Question: I am trying to draw several on a to some co-ordinates.
My should look like this

'''
clear all;
% Here four co-ordinates are provided as an example. In my main code the co- ordinates will be hundred or thousands
position{1}.x = 10;
position{1}.y = 10;
position{2}.x = 20;
position{2}.y = 20;
position{3}.x = 30;
position{3}.y = 30;
position{4}.x = 40;
position{4}.y = 40;
% Read image as binary
image = imread('test34.jpg');
figure('name','Main Image'),imshow(image);
gray_image=rgb2gray(image);
level = graythresh(gray_image);
binary_image = im2bw(image,level);
% Define color of the x-marker and initializing shapes which i want to draw
red = uint8([255 0 0]);
markerInserter = vision.MarkerInserter('Shape','X-mark','BorderColor','Custom','CustomBorderColor',red);
i = 1;
% The loop will continue to the number of co-ordinates which will never be predefined in my main code
while i<=numel(position)
% Converting binary to RGB for only once.
if i == 1
rgb = repmat(binary_image, [1, 1, 3]);
else
rgb = repmat(binary_image, [1, 1, 1]);
end
% Position where x-marks will be drawn
Pts = int32([position{i}.x position{i}.y]);
% Draw x-marks
binary_image = step(markerInserter, rgb, Pts);
i = i+1;
end
figure('name','binary_image'),imshow(binary_image);
'''
> Error using images.internal.imageDisplayValidateParams>validateCData
(line 119)If input is logical (binary), it must be two-dimensional.Error in images.internal.imageDisplayValidateParams (line 27)common_args.CData = validateCData(common_args.CData,image_type);Error in images.internal.imageDisplayParseInputs (line 78)common_args = images.internal.imageDisplayValidateParams(common_args);Error in imshow (line 227)[common_args,specific_args] = ...Error in test2 (line 39)figure('name','binary_image'),imshow(binary_image);
I have tried some examples but they are experimented on while and that's where i am getting errors.
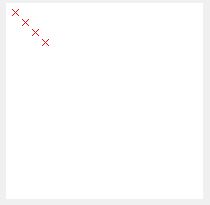
Answer: You code seems a bit complicated (to me) for what it is intended. Here is a simple example demonstrating how to draw red crosses using 'scatter' on a binary image. As you see, the image in itself is binary and the markers are in color, so the 'net' image is no longer binary... Also, there is no need to convert your RGB image to graylevels before applying 'im2bw'.
And don't forget to use 'hold on' to avoid discarding the image when adding the markers!
Here is the code with comments:
'''
clear
clc
close all
%// Read image
MyImage = imread('peppers.png');
%// Convert to binary. No need to use rgb2gray.
MyBWImage = im2bw(MyImage(:,:,2));
%// Define some x- and y positions for markers
xpositions = linspace(10,300,40);
ypositions = linspace(20,500,40);
imshow(MyBWImage)
%// IMPORTANT!!
hold on
%// Draw markers
scatter(xpositions.',ypositions.',80,'r','x')
'''
With output:

Is this what you meant?